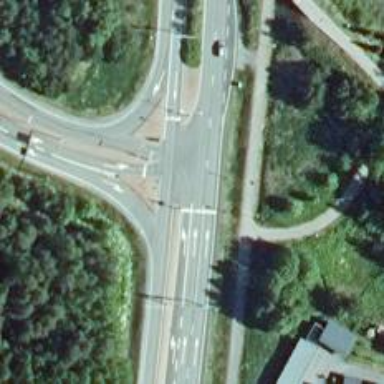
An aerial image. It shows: Tertiary link road with asphalt surface.